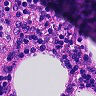
Metastatic tissue present: no